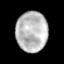
Tissue: skin
Cell type: Epithelial cells
Senescence score: 0.7184
Nuclear area (px): 1239
Mean DAPI intensity: 185.822